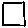
Label: square